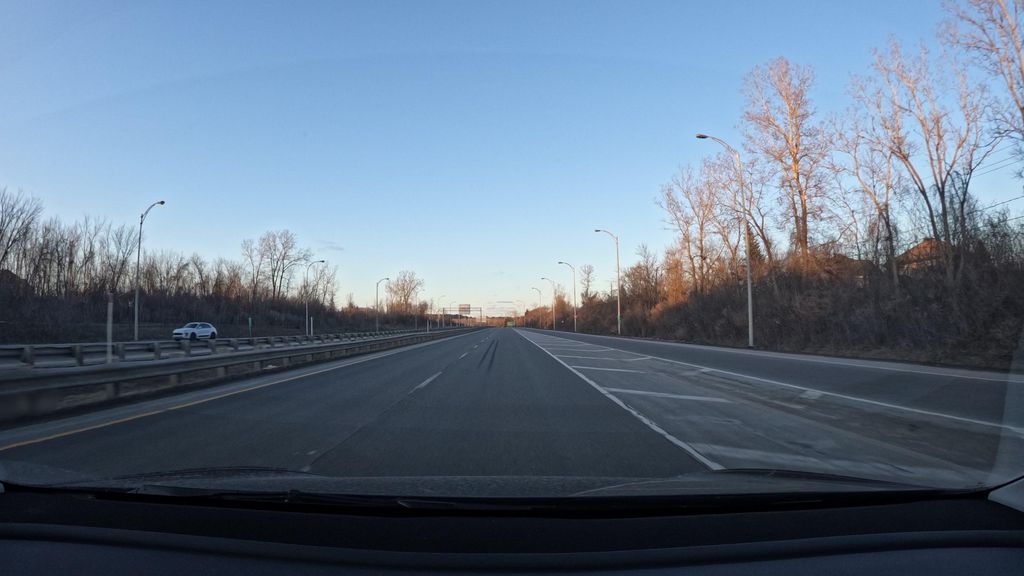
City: montreal